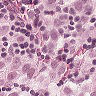
Metastatic tissue present: yes